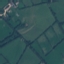
Land use / land cover: Pasture